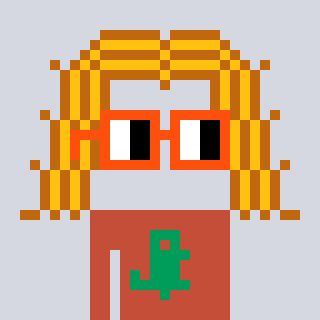
a pixel art character with square orange glasses, a hair-shaped head and a rust-colored body on a cool background